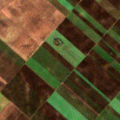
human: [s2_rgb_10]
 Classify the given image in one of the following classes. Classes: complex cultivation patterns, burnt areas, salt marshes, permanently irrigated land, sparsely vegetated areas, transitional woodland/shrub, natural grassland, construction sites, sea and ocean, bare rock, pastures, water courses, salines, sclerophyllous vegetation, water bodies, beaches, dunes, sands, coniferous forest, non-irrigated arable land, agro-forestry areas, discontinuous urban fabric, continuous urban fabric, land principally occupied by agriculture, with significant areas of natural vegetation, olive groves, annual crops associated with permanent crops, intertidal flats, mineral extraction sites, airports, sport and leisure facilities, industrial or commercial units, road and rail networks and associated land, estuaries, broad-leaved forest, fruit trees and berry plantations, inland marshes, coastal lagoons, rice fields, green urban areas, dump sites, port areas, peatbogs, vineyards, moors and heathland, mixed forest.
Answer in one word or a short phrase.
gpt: non-irrigated arable land